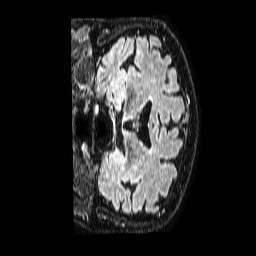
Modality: FLAIR
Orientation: coronal
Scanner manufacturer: philips
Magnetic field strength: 1.5 T
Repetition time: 4.8 s
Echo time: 0.3 s